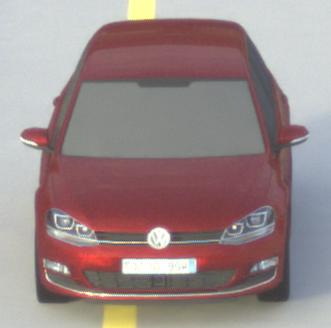
Make: VW
Model: Golf 1.2 TSI BMT
Detailed model: Golf (VII)
Model produced from: 2012/11
Model produced until: 2014/05
Doors: 3
Color: red
Road condition: dry road
Daytime: morning or afternoon
Contrast: medium contrast